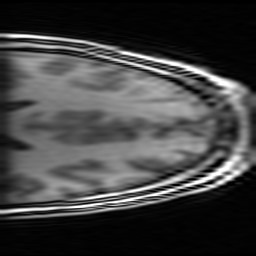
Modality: inplaneT1
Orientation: coronal